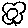
Label: flower